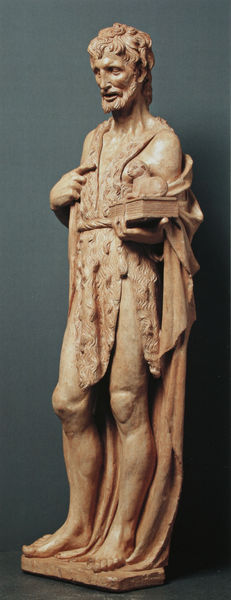
Titel: Johannes der Täufer
Künstler: Giovanni de Fonduli
Standort: Turin
Institution: Privatsammlung
Schlagwörter: hand, körper, mann, nackt, umhang, gelb, ocker, braun, brust, finger, geste, haar, holz, marmor, mund, ohr, orange, gürtel, tier, tuch, beige, alt, bart, bibel, bärtig, falten, halten, johannes, pelz, sockel, stehen, stein, täufer, figur, gewand, haare, mantel, strick, locken, rosa, schulter, skulptur, statue, beine, fell, farbe, formen, wild, zeigefinger, asketisch, barbe, homme, aufrecht, stuck, faltenwurf, halbnackt, kontrapost, plastik, platte, plinthe, knie, zeigen, stola, entblösst, oberarm, foto, knochen, barfuss, hängen, lamm, schaf, antike, fetzen, lumpen, moses, buch, steht, torso, kiste, schachtel, statuette, gestus, tierfell, hängend, toga, griechisch, heiliger, löwe, deuten, schatulle, gips, bois, kästchen, christentum, struppig, bronze, antikisch, insignien, attribut, römisch, elfenbein, alabaster, kalb, bildhauer, löwenfell, stick, johannes der täufer, markus, eremit, terrakotta, barmherzig, samariter, terracotta, abraham, sculpture, mitleid, lamm gottes, ungepflegt, evangelist, gewandt, heiliger johannes, profet, livre, marbre, goto, donatello, lammfell, socle, mormor, stend, verstrubelt, fekk, maarmor, contraposto, hären, plein pied, redet, spricht, livree